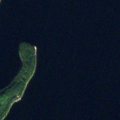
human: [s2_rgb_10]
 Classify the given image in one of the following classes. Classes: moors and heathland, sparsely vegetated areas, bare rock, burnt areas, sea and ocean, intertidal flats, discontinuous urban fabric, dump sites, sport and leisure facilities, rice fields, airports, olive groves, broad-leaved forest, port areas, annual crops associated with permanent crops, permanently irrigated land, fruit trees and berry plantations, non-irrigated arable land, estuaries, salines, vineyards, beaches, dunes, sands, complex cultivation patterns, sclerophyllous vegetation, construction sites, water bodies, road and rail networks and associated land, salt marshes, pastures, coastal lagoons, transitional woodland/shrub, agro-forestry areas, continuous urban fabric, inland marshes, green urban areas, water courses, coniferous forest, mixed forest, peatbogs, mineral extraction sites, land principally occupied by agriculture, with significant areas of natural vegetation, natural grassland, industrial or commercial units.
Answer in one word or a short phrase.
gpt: water bodies